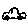
Label: car